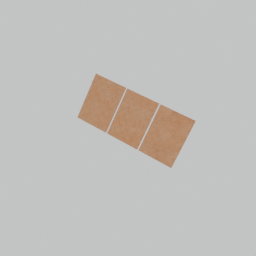
Label: decoration